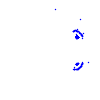
Particle: pion